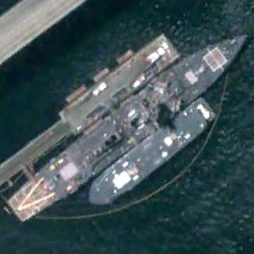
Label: destroyer